Field crop: maize
Growth stage: 2
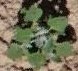
Species: chenopodium